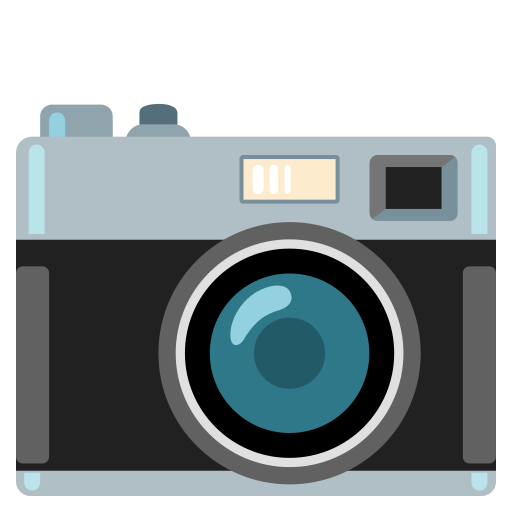
Emoji: 📷